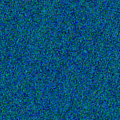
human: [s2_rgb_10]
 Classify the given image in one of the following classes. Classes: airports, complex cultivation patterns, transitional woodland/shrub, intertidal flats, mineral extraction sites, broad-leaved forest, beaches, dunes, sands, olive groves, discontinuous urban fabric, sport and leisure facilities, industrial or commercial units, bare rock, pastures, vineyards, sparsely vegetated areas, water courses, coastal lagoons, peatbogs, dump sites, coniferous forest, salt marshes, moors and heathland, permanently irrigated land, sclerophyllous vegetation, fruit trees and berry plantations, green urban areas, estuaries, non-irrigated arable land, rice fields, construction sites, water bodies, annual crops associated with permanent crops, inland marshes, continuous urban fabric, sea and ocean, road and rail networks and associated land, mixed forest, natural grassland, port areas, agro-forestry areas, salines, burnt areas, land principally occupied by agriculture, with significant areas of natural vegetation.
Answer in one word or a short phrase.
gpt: sea and ocean